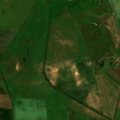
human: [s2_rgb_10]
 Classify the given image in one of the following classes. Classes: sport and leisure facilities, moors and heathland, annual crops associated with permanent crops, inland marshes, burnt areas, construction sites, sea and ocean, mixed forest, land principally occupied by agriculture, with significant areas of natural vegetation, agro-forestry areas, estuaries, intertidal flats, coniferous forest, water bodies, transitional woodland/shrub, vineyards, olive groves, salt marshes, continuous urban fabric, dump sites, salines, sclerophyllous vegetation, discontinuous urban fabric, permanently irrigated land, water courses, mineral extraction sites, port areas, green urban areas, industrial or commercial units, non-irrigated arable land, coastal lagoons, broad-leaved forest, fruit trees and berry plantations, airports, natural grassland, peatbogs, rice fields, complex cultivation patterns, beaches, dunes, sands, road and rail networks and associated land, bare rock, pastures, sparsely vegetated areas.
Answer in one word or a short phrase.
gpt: non-irrigated arable land, complex cultivation patterns